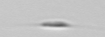
Label: Cylindrotheca_morphotype1